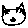
Label: cat